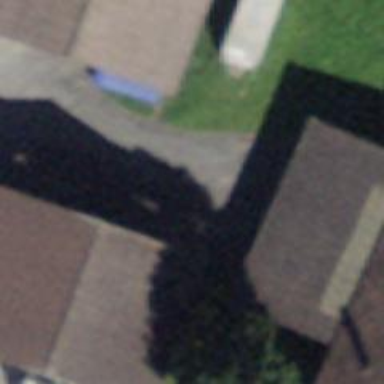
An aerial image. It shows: Garage.